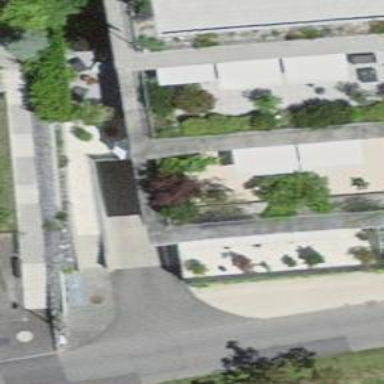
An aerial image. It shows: Residential building.